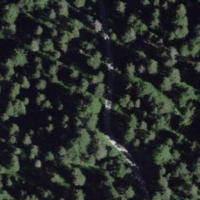
EUNIS habitat code: 43
Species observed at this site:
Tussilago farfara